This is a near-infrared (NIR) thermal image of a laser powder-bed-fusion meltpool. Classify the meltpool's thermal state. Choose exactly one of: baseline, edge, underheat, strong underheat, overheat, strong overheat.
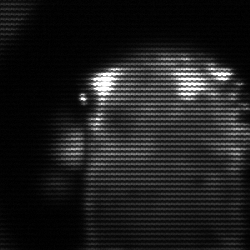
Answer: baseline